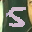
Label: 5